Aerial crown-view tile of a tropical tree (Barro Colorado Island, Panama), acquired 20250616:
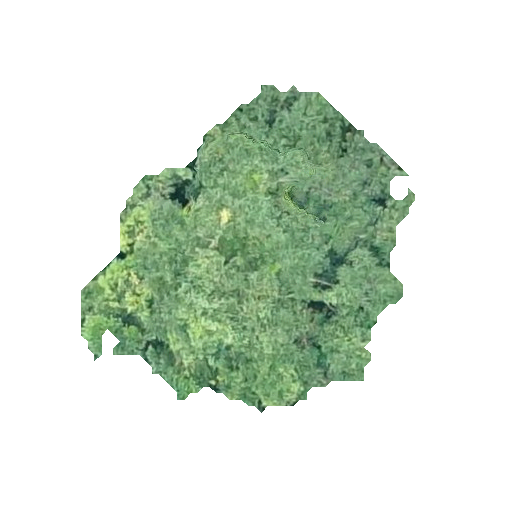
Species: Astronium graveolens
GBIF accepted scientific name: Astronium graveolens
Crown area: 103.086 m²